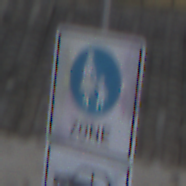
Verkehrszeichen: BeginnFussgaengerzone
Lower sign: MehrspurigeFahrzeugeFrei1
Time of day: SunriseSunset
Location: Outdoor (Beach)
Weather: Overcast
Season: NotSpecified
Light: Natural